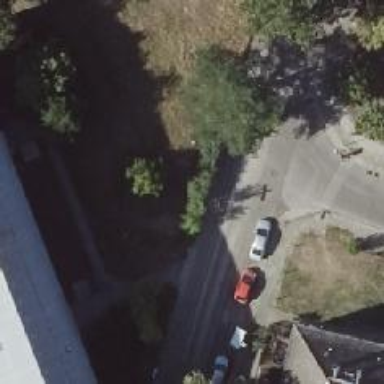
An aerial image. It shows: Unmarked crossing on footway.